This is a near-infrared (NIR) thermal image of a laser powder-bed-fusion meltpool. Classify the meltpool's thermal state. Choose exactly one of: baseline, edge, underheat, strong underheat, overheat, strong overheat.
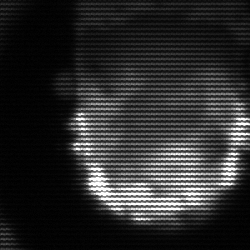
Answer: baseline